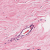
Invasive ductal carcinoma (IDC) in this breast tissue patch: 0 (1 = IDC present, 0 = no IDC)